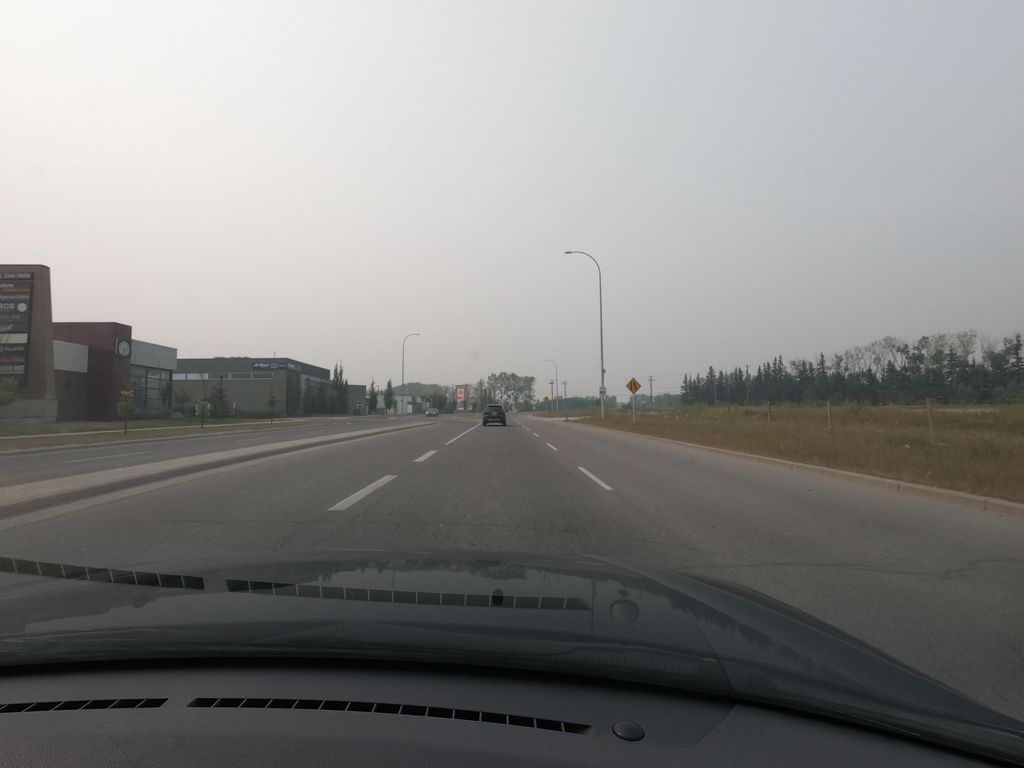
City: calgary